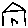
Label: house